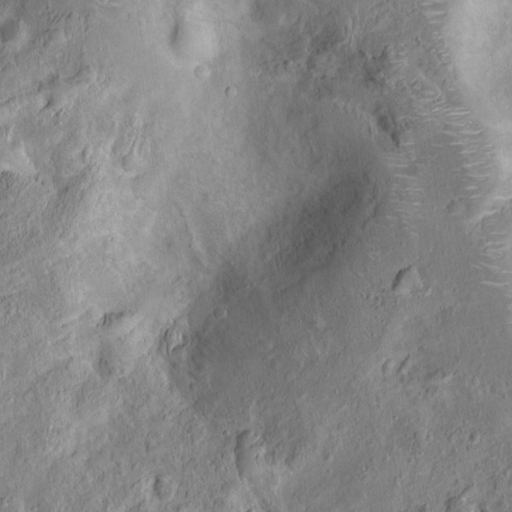
Objects detected: cone, cone